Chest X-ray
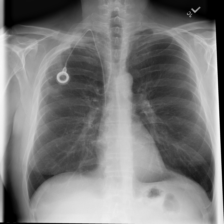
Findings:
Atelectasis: negative
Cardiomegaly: negative
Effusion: negative
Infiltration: negative
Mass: negative
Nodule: negative
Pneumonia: negative
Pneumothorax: negative
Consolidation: negative
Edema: negative
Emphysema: negative
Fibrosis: negative
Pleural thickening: negative
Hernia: negative